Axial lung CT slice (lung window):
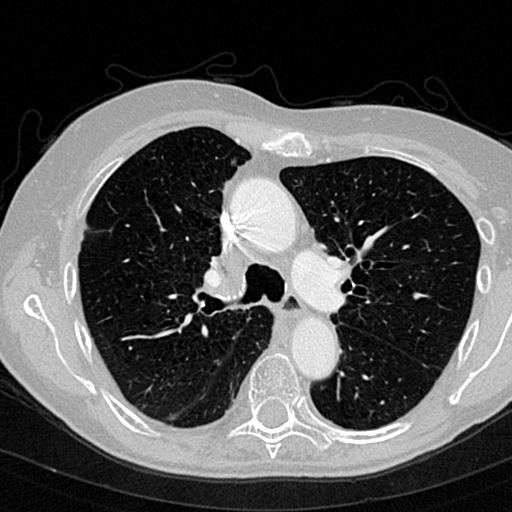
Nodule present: no